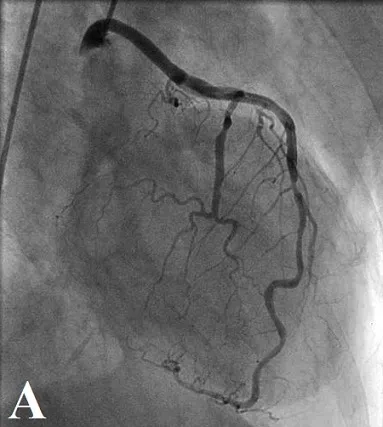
Coronary angiograms before and after intracoronary nitroglycerin;. Left coronary angiogram with a tubular severe stenosis in the distal LAD, and ,a subtotal occlusion of the first diagonal.
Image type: radiology (x_ray)